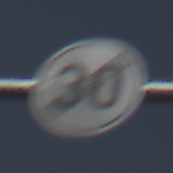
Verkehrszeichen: EndeGeschwindigkeit30
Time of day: MorningAfternoon
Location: Outdoor (Nature)
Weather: PartlyCloudy
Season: NotSpecified
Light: Natural